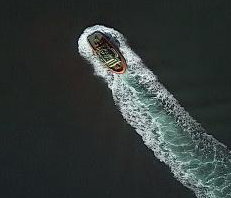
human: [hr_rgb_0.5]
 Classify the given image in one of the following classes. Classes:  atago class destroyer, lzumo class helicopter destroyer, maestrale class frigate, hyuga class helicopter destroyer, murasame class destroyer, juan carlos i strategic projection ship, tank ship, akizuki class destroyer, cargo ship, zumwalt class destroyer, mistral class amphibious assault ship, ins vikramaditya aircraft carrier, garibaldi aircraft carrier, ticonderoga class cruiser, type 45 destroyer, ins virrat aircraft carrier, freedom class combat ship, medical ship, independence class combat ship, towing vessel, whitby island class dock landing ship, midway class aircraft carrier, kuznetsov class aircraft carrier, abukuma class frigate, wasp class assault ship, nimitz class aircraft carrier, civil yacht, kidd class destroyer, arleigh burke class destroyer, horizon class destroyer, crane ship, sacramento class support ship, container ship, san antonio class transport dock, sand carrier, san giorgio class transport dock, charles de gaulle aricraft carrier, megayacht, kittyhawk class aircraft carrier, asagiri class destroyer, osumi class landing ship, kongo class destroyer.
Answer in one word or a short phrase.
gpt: Towing vessel